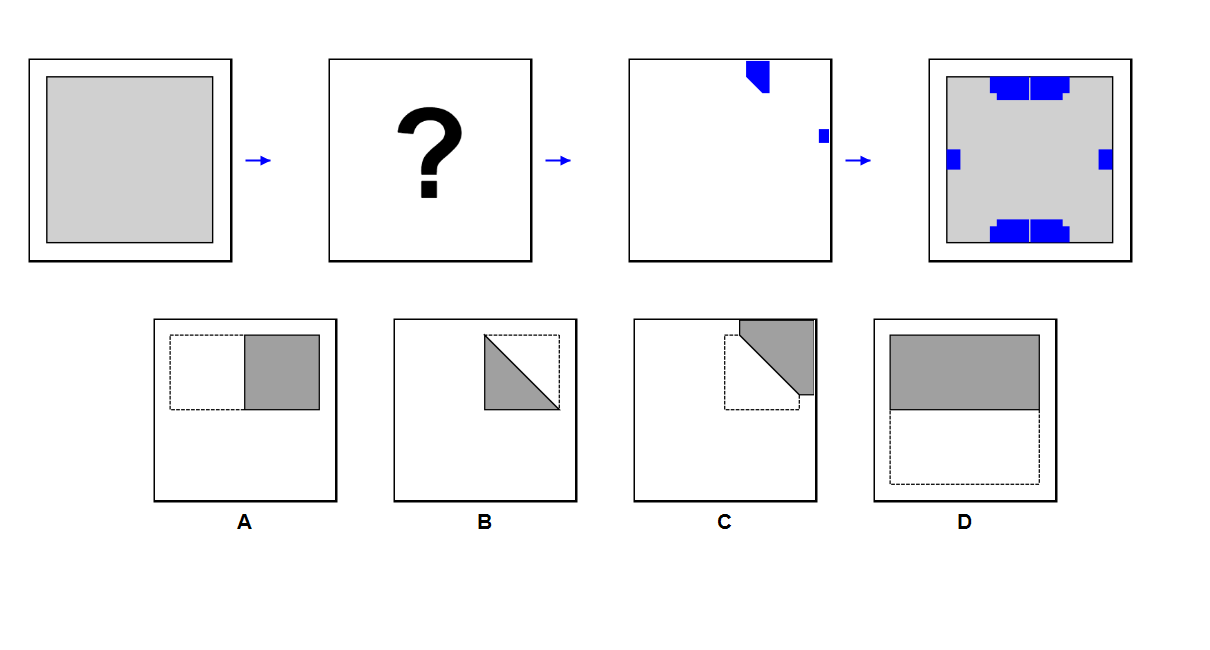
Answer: B